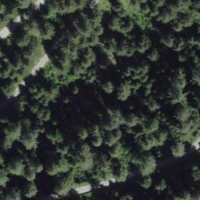
EUNIS habitat code: 43
Species observed at this site:
Lasiommata maera